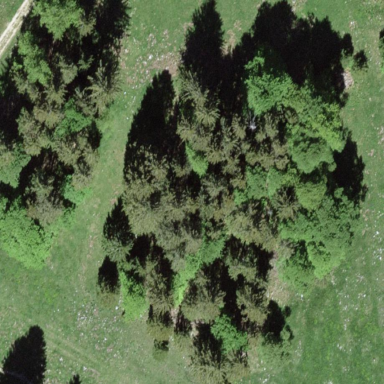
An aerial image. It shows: Forest area.